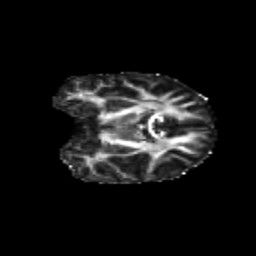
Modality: FA
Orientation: coronal
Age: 9
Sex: female
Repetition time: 9.512 s
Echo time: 0.089 s